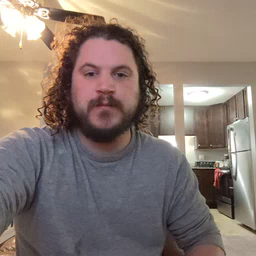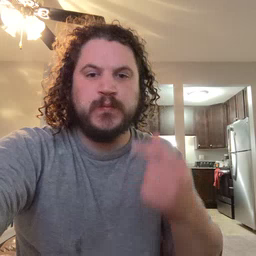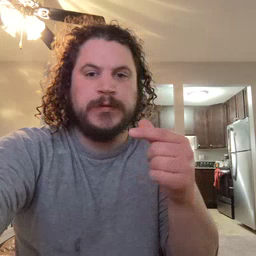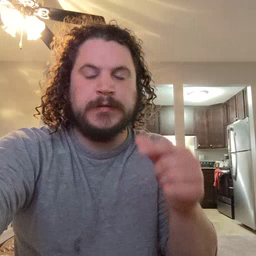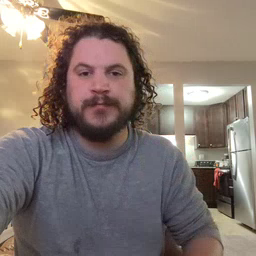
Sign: green